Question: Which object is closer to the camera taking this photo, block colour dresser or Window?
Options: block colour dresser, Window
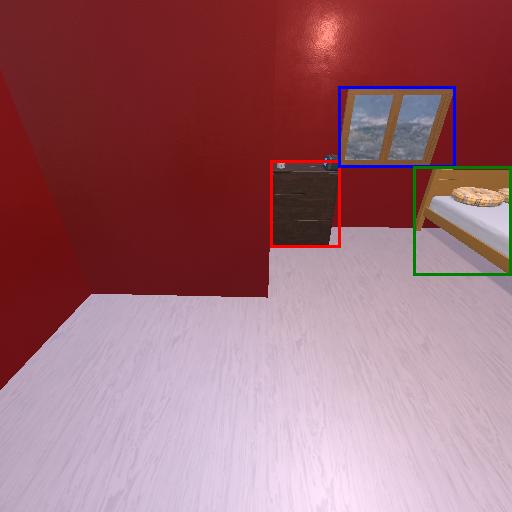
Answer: block colour dresser